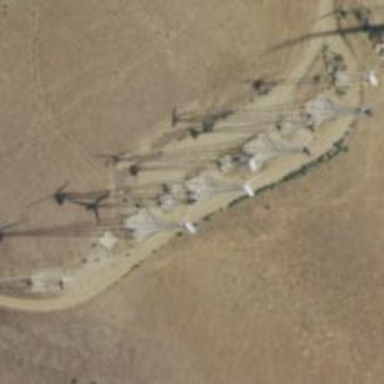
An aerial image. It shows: Wind turbine power generator.